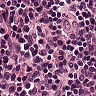
Metastatic tissue present: no